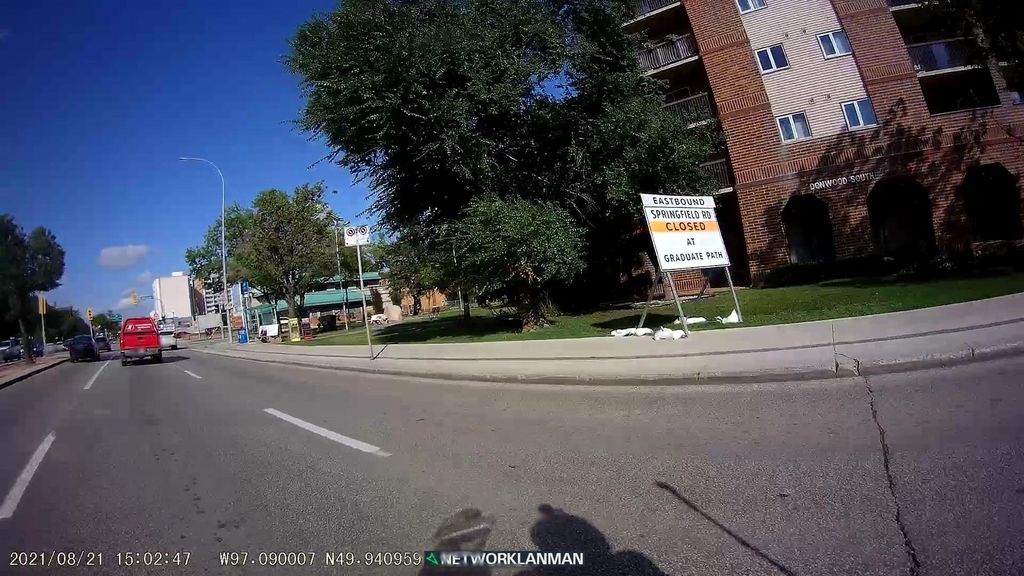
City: winnipeg